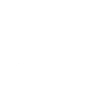
Label: not_dusty